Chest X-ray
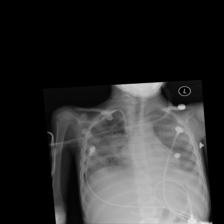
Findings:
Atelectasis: negative
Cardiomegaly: negative
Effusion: negative
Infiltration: positive
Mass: negative
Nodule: negative
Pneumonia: negative
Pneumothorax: negative
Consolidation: positive
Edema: negative
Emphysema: negative
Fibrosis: negative
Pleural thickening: negative
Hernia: negative